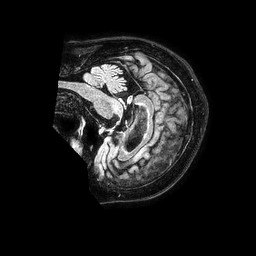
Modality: FLAIR
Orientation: sagittal
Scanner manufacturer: philips
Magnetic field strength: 1.5 T
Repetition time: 4.8 s
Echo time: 0.3 s